Interaction volume radius: 5 \u00c5
Interaction volume height: 20 \u00c5
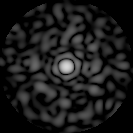
Disorder parameter: 0.8266